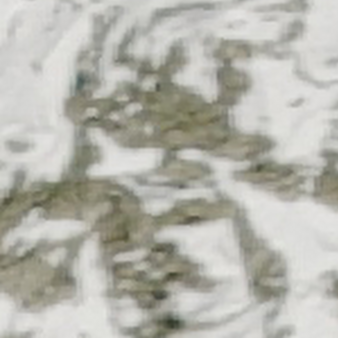
Label: other